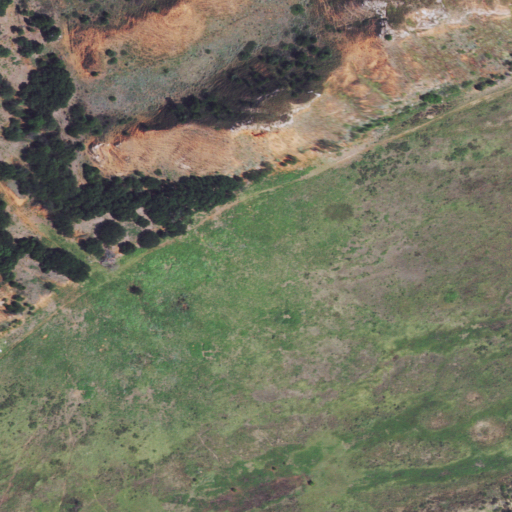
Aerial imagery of valley in Oklahoma named Mulberry Canyon containing grassland and shrub